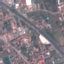
Land use / land cover class: Highway